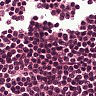
Metastatic tissue present: no